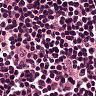
Metastatic tissue present: no